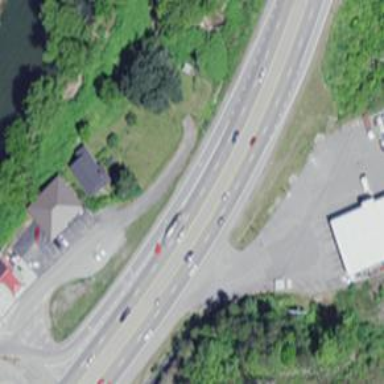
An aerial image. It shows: This image shows trunk highway that functions as expressway.